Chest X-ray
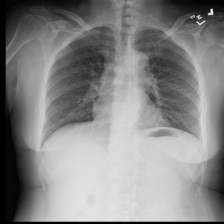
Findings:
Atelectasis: positive
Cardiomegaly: negative
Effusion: negative
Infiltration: negative
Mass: negative
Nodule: negative
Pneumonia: negative
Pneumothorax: negative
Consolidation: negative
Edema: negative
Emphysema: negative
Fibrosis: negative
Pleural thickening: negative
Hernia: negative